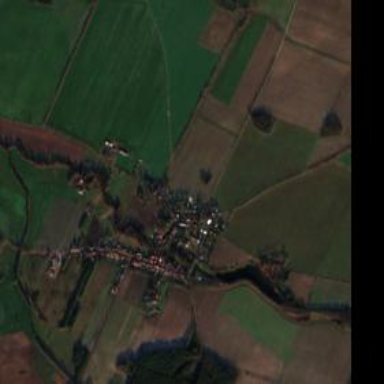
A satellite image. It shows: Village area.